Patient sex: M
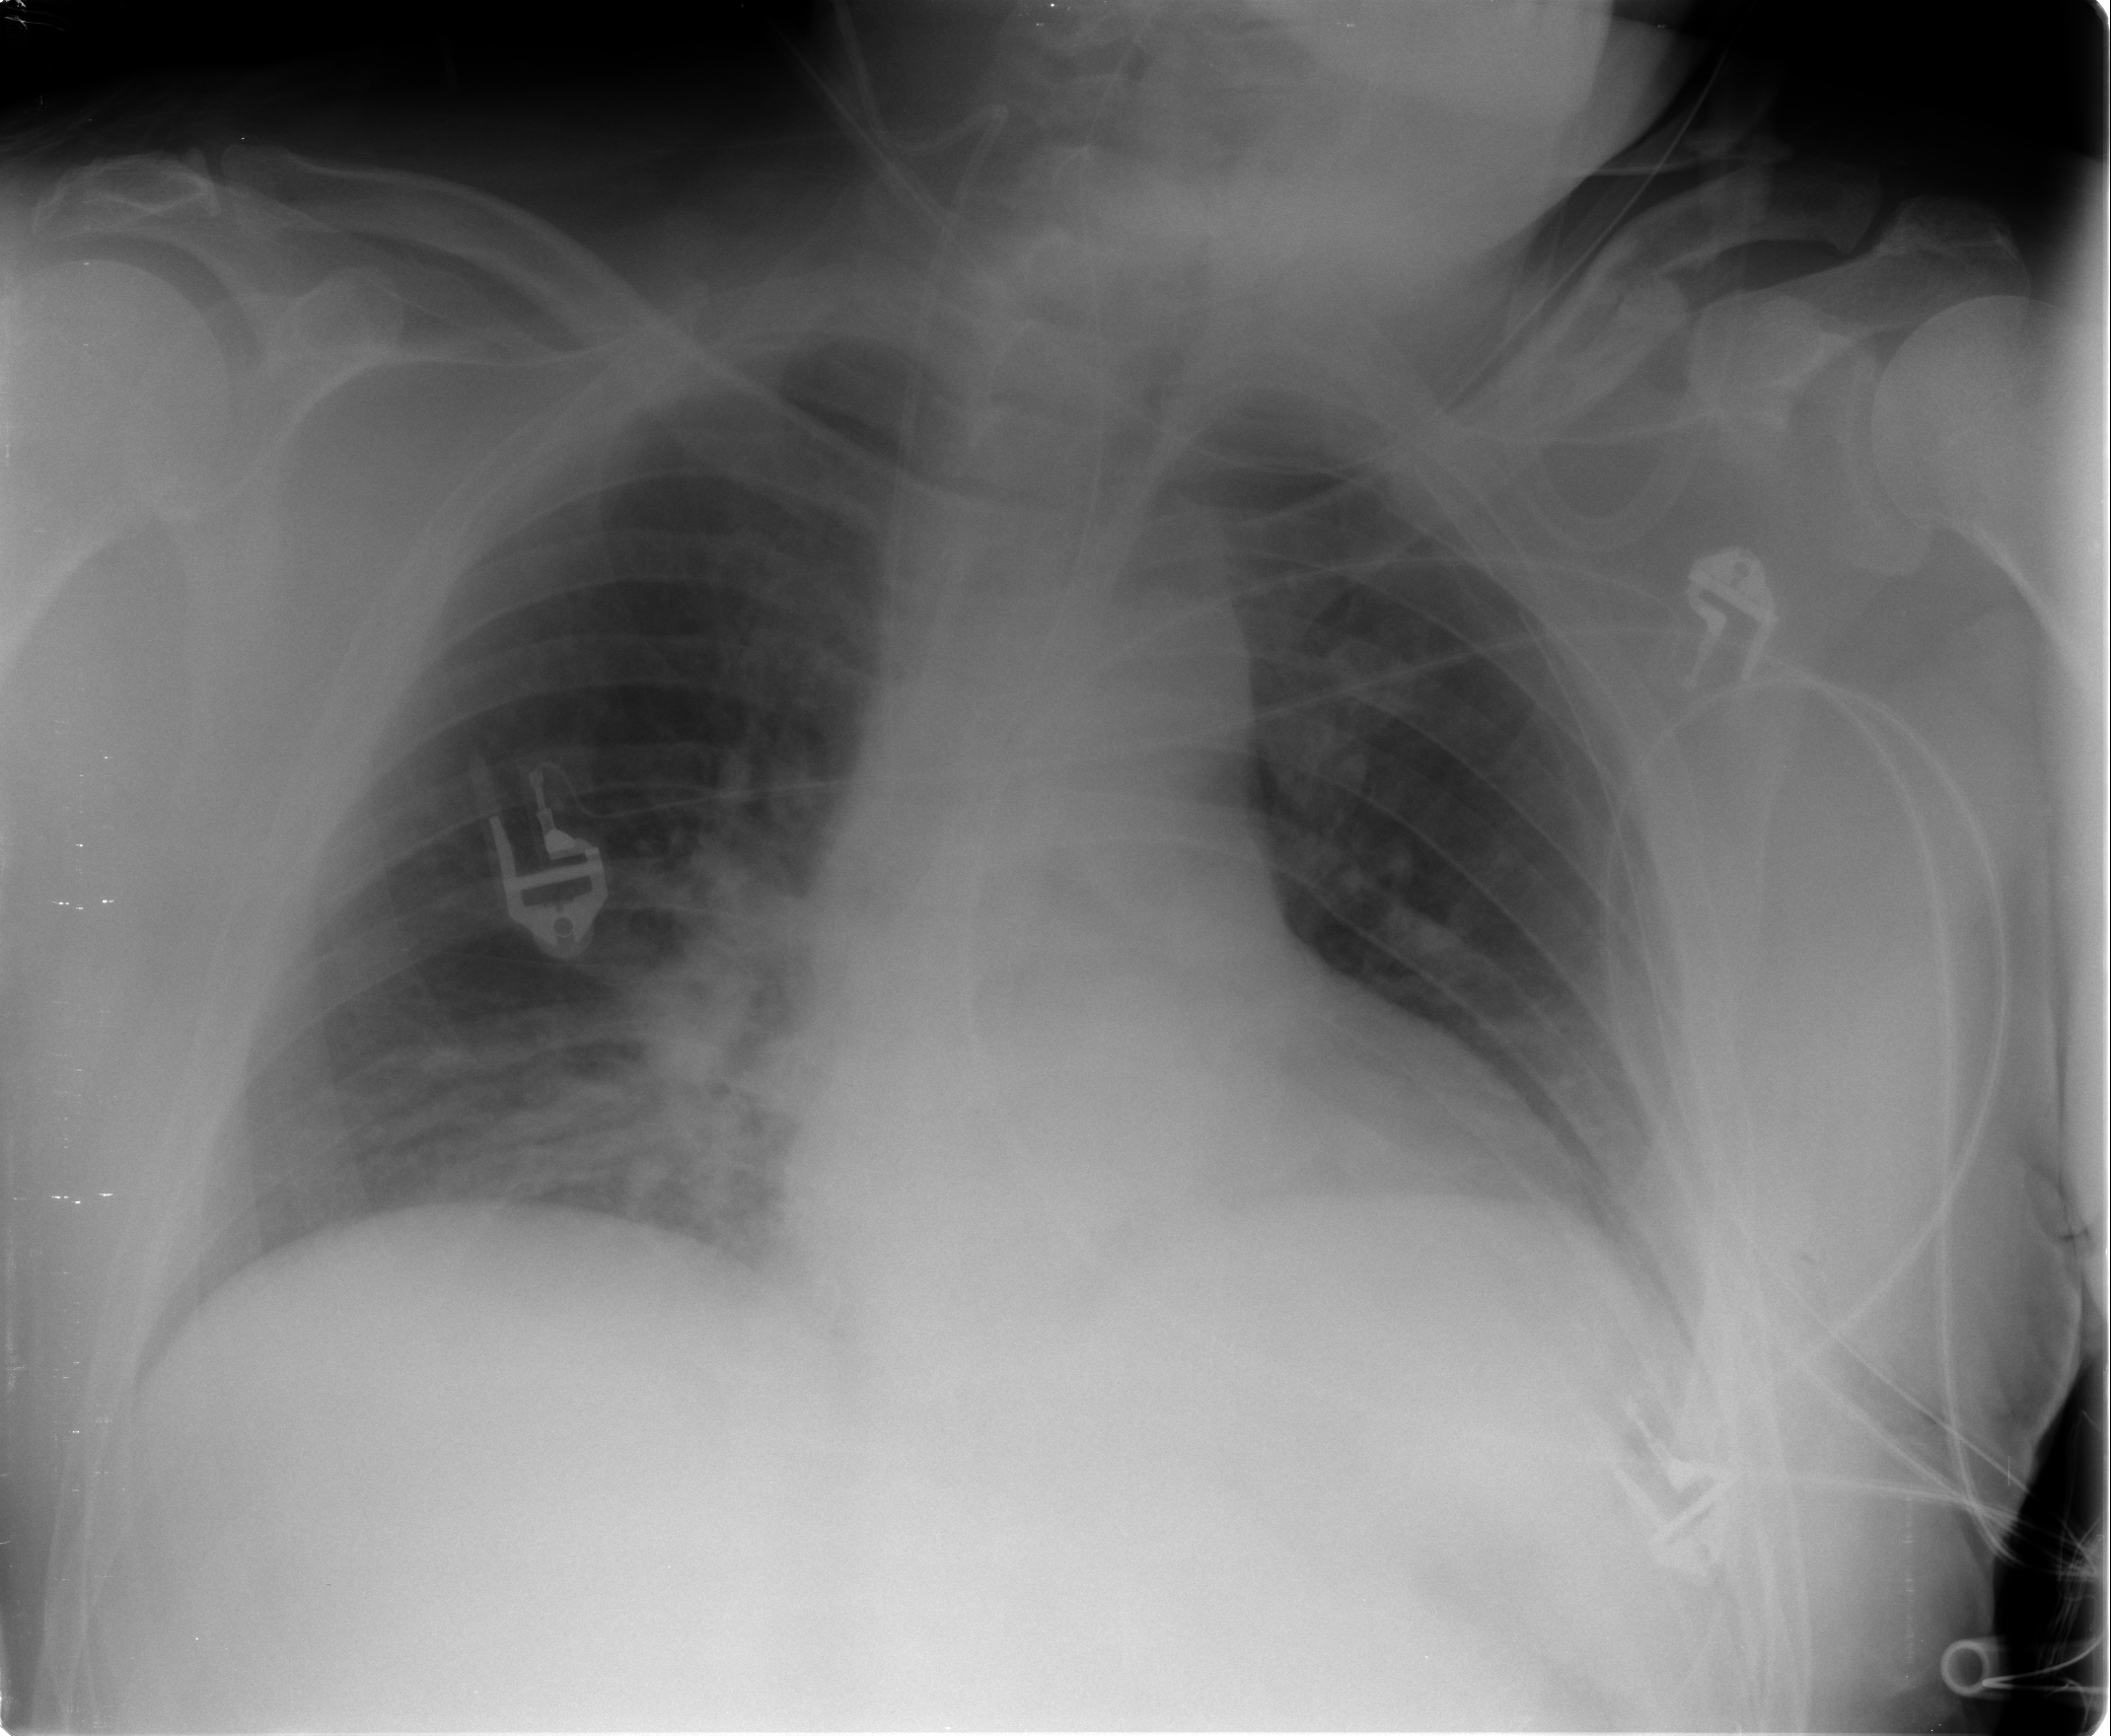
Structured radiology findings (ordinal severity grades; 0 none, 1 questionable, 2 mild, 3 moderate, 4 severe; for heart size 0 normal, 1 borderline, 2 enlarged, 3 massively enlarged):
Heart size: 0
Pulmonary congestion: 0
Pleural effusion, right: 0
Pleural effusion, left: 0
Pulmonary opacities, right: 0
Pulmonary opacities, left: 0
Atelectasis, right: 3
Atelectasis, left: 1